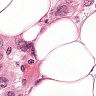
Metastatic tissue present: yes